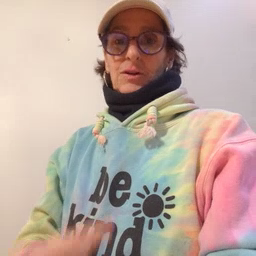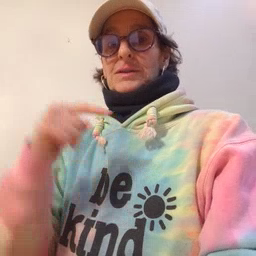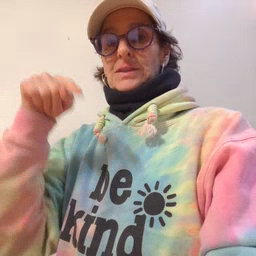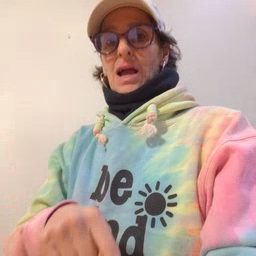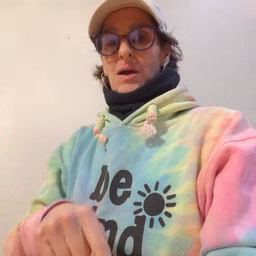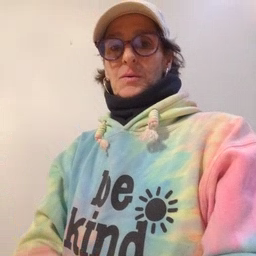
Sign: down